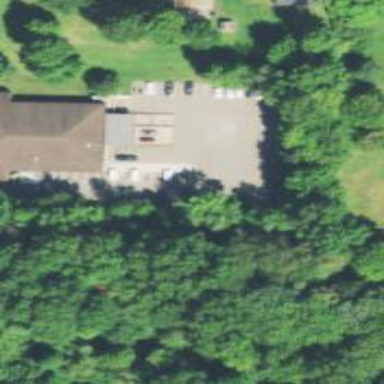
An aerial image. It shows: Parking area.